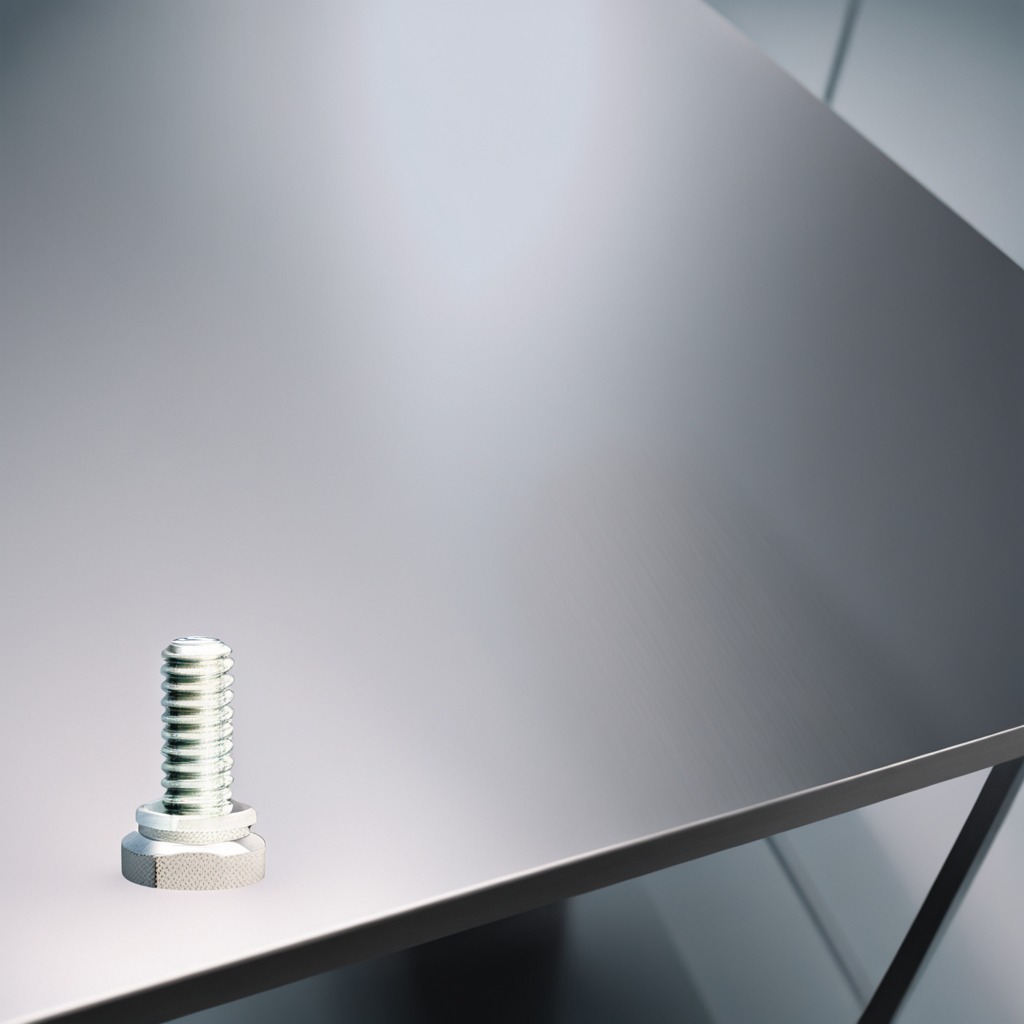
A metal screw is lying on the stainless steel table in a high-end prototyping lab.